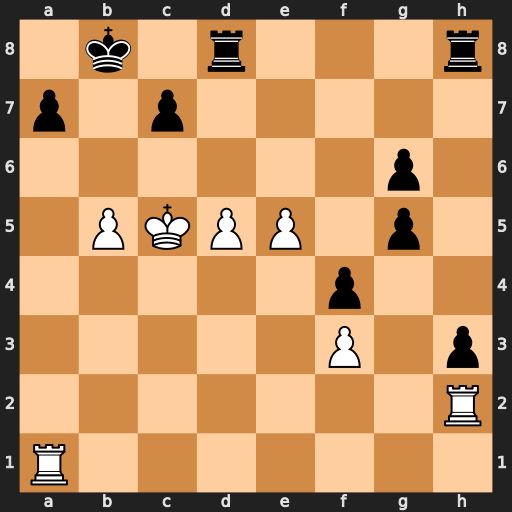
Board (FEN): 1k1r3r/p1p5/6p1/1PKPP1p1/5p2/5P1p/7R/R7
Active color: w
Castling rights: -
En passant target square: -
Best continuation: Rha2 Rxd5+ Kxd5